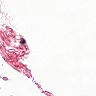
Metastatic tissue present: no